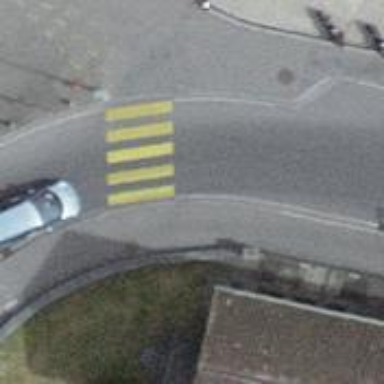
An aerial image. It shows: Zebra crossing on the road.